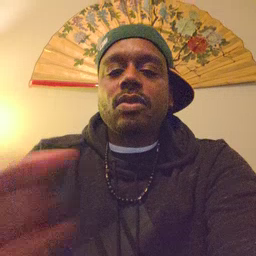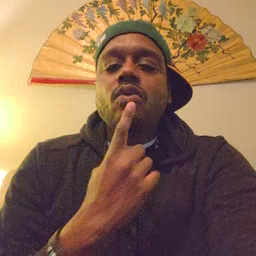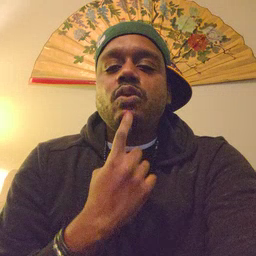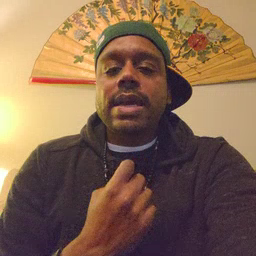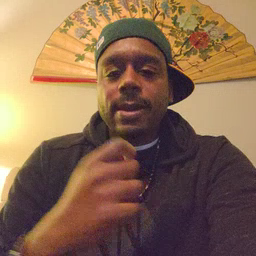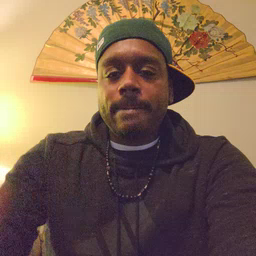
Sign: red